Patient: sex M, age 49
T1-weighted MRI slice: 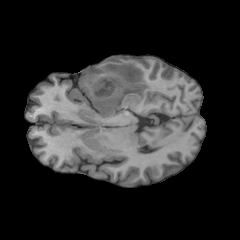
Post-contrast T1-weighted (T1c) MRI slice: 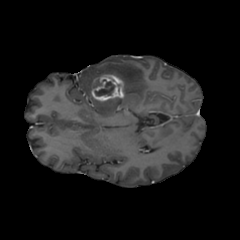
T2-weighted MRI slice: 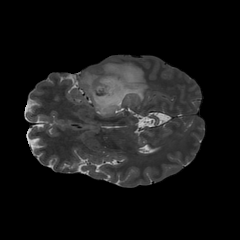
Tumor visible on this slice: yes
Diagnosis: Glioblastoma, IDH-wildtype
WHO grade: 4